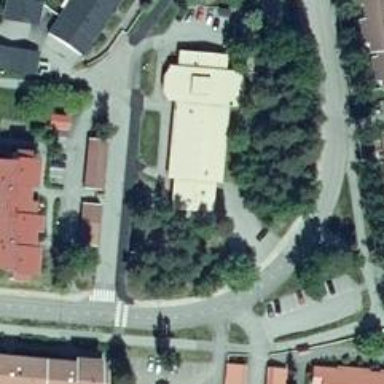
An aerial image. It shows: Kindergarten.